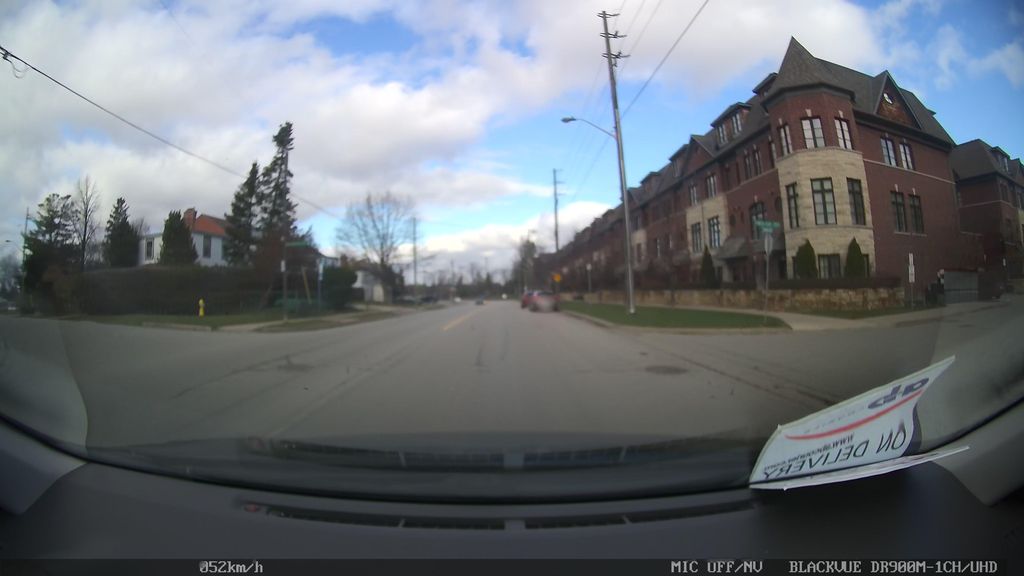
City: toronto